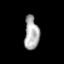
Tissue: prostate
Cell type: Fibroblasts
Senescence score: 0.7893
Nuclear area (px): 476
Mean DAPI intensity: 171.975